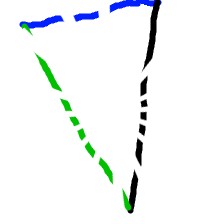
Shape: triangle